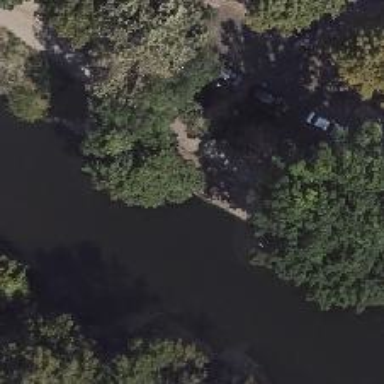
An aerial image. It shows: Canoe put-in spot.